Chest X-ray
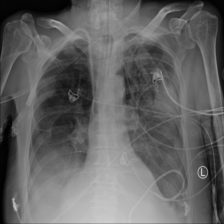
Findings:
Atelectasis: positive
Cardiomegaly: negative
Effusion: positive
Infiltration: positive
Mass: negative
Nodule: negative
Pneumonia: negative
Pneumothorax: positive
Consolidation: positive
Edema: negative
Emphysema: negative
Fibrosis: negative
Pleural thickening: negative
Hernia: negative